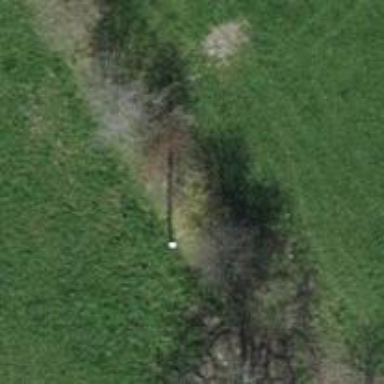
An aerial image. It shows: Communication pole.